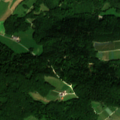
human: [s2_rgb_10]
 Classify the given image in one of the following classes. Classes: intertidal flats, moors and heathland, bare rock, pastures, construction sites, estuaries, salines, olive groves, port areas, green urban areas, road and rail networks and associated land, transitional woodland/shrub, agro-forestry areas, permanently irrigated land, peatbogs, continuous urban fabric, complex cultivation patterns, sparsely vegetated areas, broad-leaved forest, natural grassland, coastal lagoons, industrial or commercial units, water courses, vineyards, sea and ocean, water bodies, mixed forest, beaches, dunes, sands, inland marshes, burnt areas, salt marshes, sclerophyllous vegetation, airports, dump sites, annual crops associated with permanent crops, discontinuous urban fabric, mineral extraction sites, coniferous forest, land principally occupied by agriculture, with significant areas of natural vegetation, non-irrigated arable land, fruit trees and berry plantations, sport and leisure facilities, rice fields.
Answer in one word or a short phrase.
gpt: non-irrigated arable land, complex cultivation patterns, broad-leaved forest, mixed forest